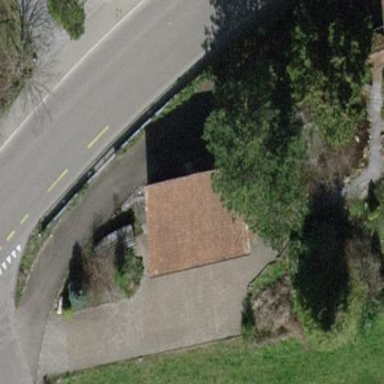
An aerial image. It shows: Group of garages.